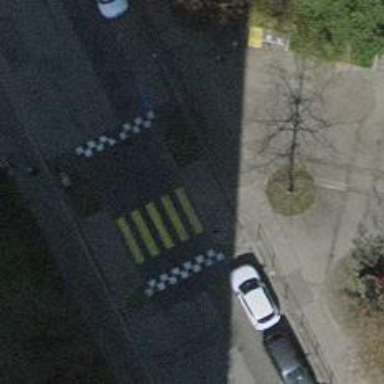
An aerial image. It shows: Uncontrolled road crossing.